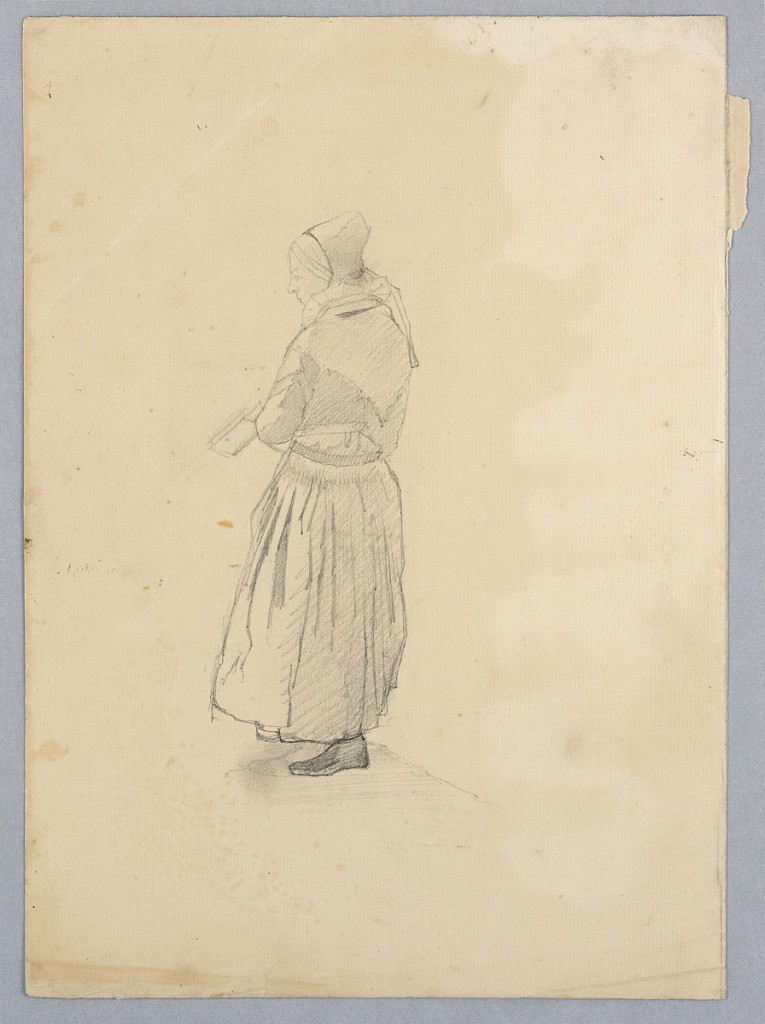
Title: Study of a woman
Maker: William Stanley Haseltine, American, 1835–1900
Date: ca. 1855
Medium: Graphite on paper
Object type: Drawing
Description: Sketch of a standing female figure reading.